Question: I am working with wxPython v3.0 and python v2.7 on Windows 8 OS.
The code is provided below.
: If you scroll the vertical scroll bar completely to the bottom and scroll the horizontal scroll bar completely to the right side, then you shall notice empty spaces at the bottom of the panels and at the right side of the panels as shown in the image below. How to avoid this? Is this the default behavior or am I doing something wrong? It would be great if someone can test this on his/her system and confirm if this is a normal behavior?

:
'''
import wx
import wx.lib.scrolledpanel
class GUI(wx.Frame):
def __init__(self, parent, id, title):
screenWidth = 700
screenHeight = 400
screenSize = (screenWidth, screenHeight)
wx.Frame.__init__(self, None, id, title, size=screenSize)
myFont = wx.Font(15, wx.MODERN, wx.NORMAL, wx.BOLD)
mainSizer = wx.BoxSizer(wx.VERTICAL)
panelsSizer = wx.BoxSizer(wx.HORIZONTAL)
sizer1 = wx.BoxSizer(wx.VERTICAL)
sizer2 = wx.BoxSizer(wx.VERTICAL)
mainPanel = wx.lib.scrolledpanel.ScrolledPanel(self, -1,style=wx.SIMPLE_BORDER)
mainPanel.SetupScrolling()
panel1 = wx.lib.scrolledpanel.ScrolledPanel(mainPanel, -1, style=wx.SIMPLE_BORDER)
panel1.SetupScrolling(scroll_y=False)
panel2 = wx.lib.scrolledpanel.ScrolledPanel(mainPanel, -1, style=wx.SIMPLE_BORDER)
panel1.SetBackgroundColour('#cccFFF')
panel2.SetBackgroundColour('#FFFaaa')
panelsSizer.Add(panel1, 1, wx.ALL|wx.EXPAND)
panelsSizer.Add(panel2, 2, wx.ALL|wx.EXPAND)
mainPanel.SetSizer(panelsSizer)
k = 0
#Populating the panel-1 with panels to show scroll bars
for i in range(1,20):
lPanels = 'lPanel'+str(k)
lPanels = wx.Panel(panel1)
label0 = str(k+1)+ '. '+'Panel-1 #############################'
text0 = wx.StaticText(lPanels, -1, label0)
text0.SetFont(myFont)
sizer1.Add(lPanels, 0, wx.ALL|wx.EXPAND, 5)
sizer1.Add(wx.StaticLine(panel1), 0, wx.ALL|wx.EXPAND, 0)
k += 1
k = 0
#Populating the panel-2 with panels to show the scroll bars
for i in range(1,20):
sPanel ='sPanel' +str(k)
sPanel = wx.Panel(panel2)
label = str(k)+ '. Panel-2#############################'
text = wx.StaticText(sPanel, -1, label)
text.SetFont(myFont)
sizer2.Add(sPanel, 0, wx.ALL|wx.EXPAND, 5)
sizer2.Add(wx.StaticLine(panel2), 0, wx.ALL|wx.EXPAND, 0)
k += 1
panel1.SetSizer(sizer1)
panel2.SetSizer(sizer2)
mainSizer.Add(mainPanel, 15, wx.EXPAND|wx.ALL)
self.SetSizer(mainSizer)
if __name__=='__main__':
app = wx.App()
frame = GUI(parent=None, id=-1, title="Test")
frame.Show()
app.MainLoop()
'''
Thank you for your time!
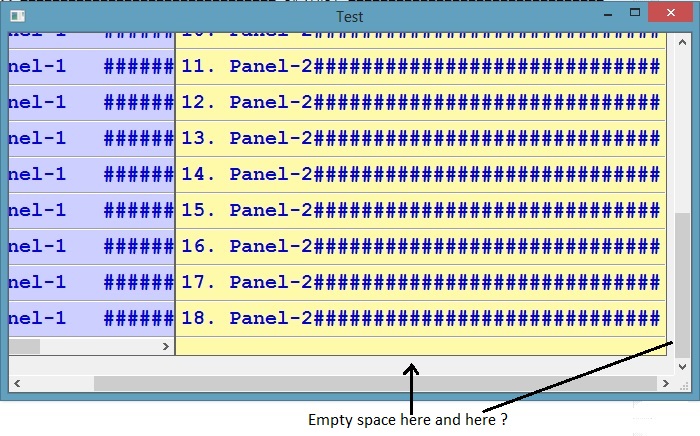
Answer: It is normal. wx.ScrolledWindow rounds the virtual size up to the next multiple of the scroll rate, so you end up with between 0 and scroll rate extra pixels.